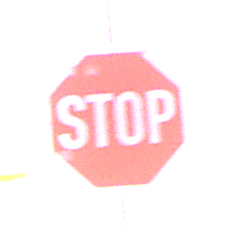
Verkehrszeichen: Stop
Umgebung: Outdoor, Urban
Tageszeit: SunriseSunset
Wetter: PartlyCloudy
Licht: Natural
Jahreszeit: NotSpecified
Kontrast: MediumContrast